Field crop: maize
Growth stage: 2
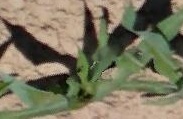
Species: maize